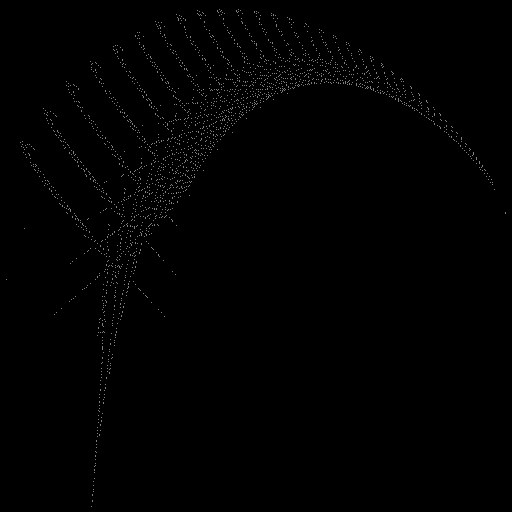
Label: deerfern